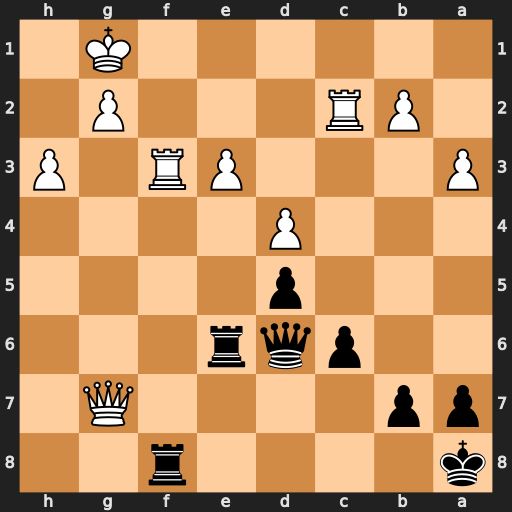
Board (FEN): k4r2/pp4Q1/2pqr3/3p4/3P4/P3PR1P/1PR3P1/6K1
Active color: b
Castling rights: -
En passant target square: -
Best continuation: Rxf3 gxf3 Rg6+ Rg2 Rxg7